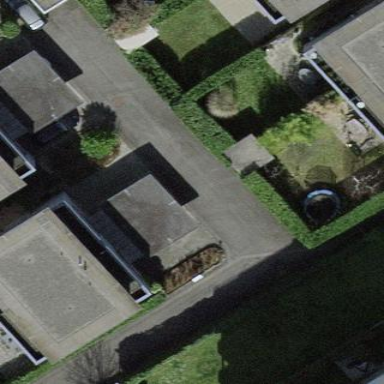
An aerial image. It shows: Garden surrounded by fence.